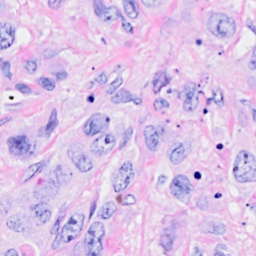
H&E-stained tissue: Breast